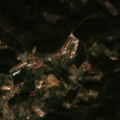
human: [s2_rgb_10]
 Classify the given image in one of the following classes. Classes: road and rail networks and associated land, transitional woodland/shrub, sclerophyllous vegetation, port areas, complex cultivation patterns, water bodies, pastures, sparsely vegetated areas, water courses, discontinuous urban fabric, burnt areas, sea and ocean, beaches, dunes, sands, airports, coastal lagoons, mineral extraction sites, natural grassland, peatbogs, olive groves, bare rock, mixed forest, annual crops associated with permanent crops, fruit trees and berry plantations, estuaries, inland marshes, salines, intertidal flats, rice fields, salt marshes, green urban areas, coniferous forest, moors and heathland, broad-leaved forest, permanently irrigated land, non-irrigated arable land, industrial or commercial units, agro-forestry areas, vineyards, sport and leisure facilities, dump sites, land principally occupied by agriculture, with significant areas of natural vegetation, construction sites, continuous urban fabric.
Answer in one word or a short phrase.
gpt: land principally occupied by agriculture, with significant areas of natural vegetation, broad-leaved forest, mixed forest